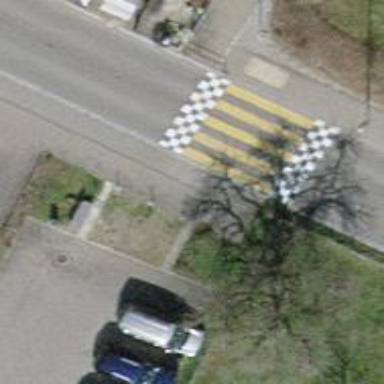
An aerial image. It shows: Crossing on the road with traffic calming table.